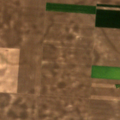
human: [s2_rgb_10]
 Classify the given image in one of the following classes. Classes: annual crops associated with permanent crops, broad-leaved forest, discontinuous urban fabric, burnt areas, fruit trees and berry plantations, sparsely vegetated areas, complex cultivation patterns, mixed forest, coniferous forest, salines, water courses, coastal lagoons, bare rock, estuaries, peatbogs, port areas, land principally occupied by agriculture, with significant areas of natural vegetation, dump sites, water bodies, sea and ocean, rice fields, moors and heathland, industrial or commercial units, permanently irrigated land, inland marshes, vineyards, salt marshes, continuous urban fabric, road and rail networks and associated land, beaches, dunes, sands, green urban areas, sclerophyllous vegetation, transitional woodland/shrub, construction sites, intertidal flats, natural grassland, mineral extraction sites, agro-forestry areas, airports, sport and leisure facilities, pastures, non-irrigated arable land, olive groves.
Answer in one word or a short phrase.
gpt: non-irrigated arable land